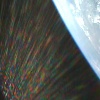
Label: sunburn